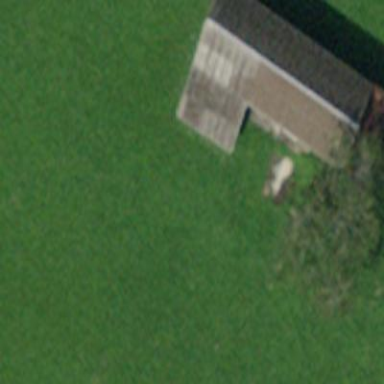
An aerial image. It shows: Barn.